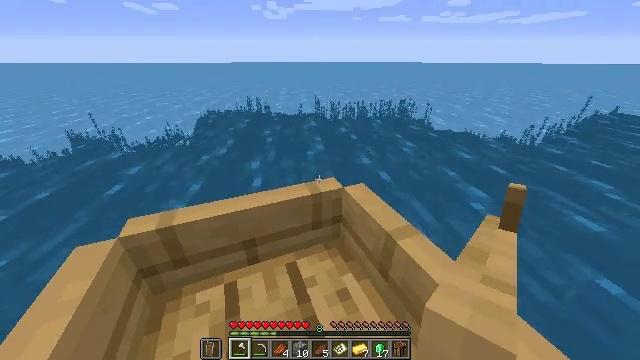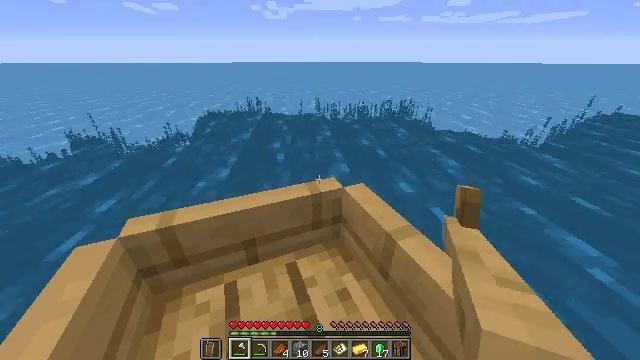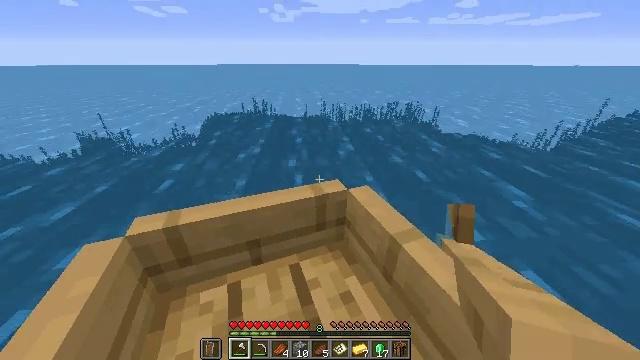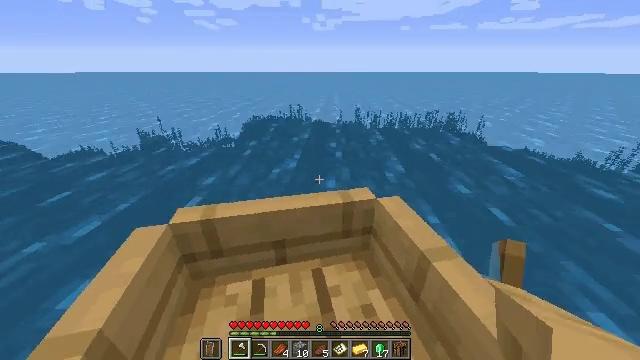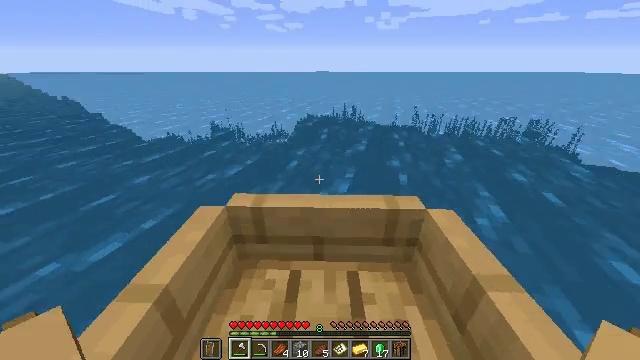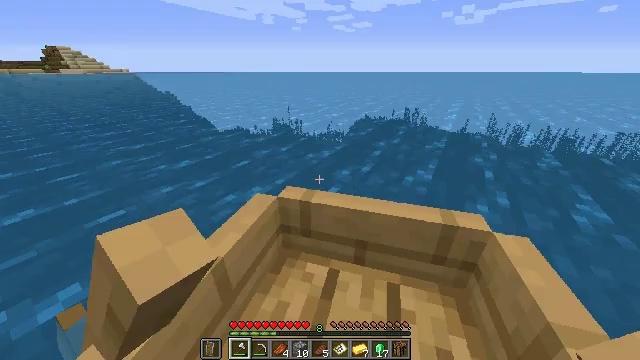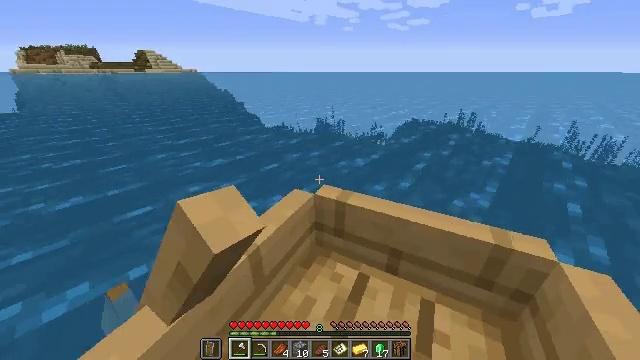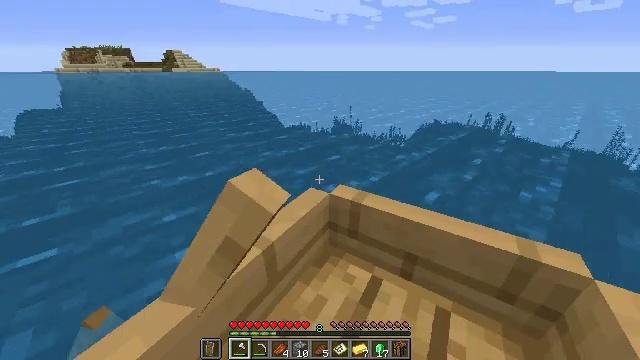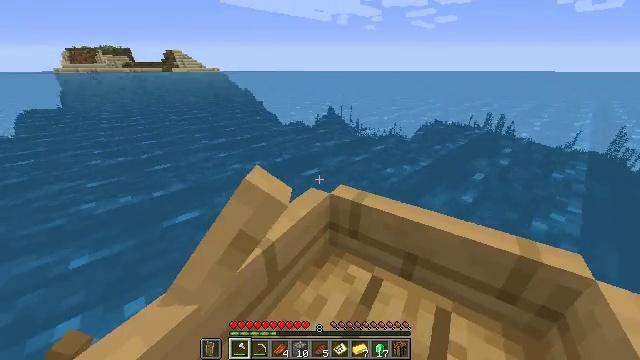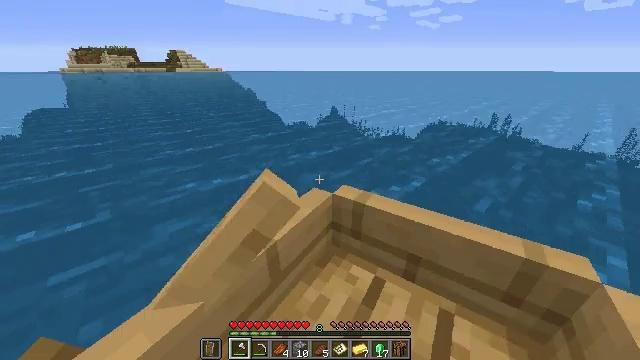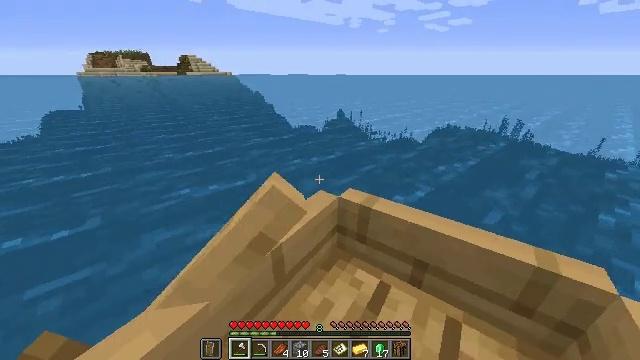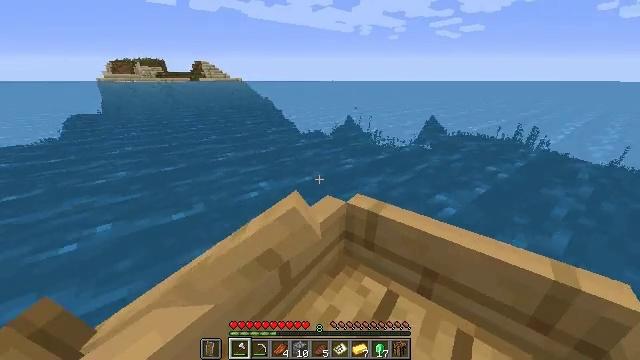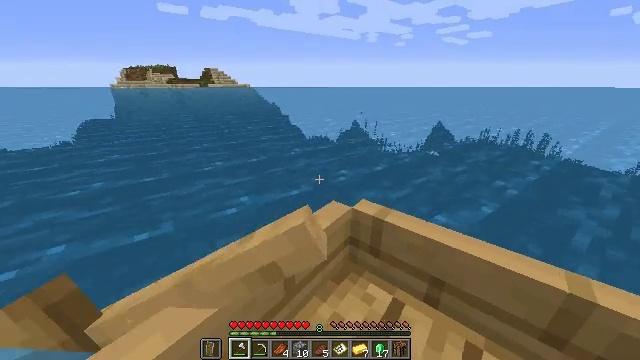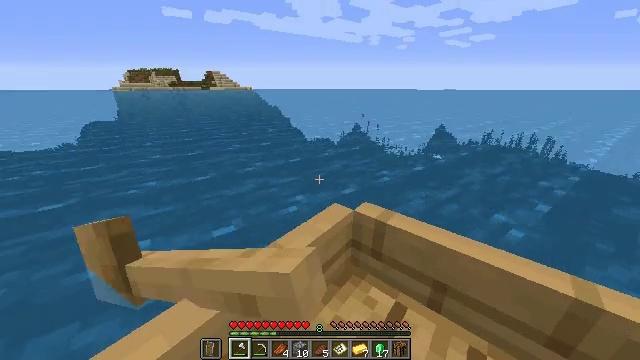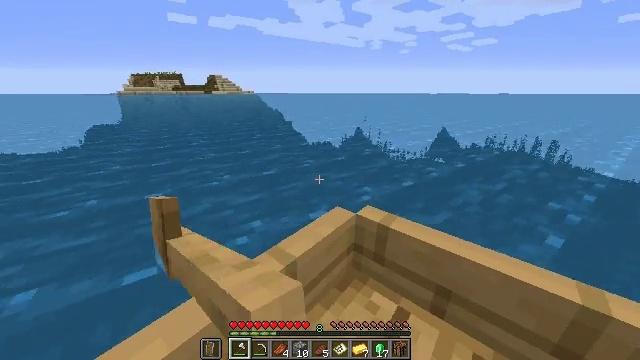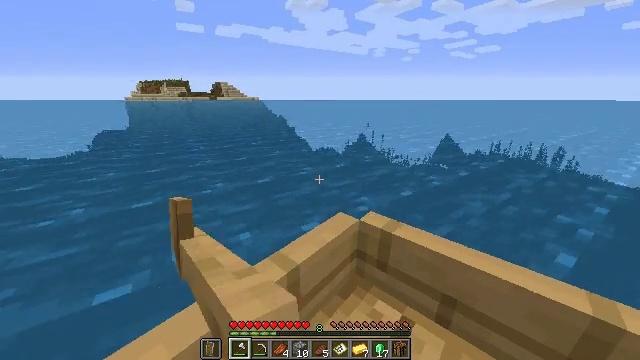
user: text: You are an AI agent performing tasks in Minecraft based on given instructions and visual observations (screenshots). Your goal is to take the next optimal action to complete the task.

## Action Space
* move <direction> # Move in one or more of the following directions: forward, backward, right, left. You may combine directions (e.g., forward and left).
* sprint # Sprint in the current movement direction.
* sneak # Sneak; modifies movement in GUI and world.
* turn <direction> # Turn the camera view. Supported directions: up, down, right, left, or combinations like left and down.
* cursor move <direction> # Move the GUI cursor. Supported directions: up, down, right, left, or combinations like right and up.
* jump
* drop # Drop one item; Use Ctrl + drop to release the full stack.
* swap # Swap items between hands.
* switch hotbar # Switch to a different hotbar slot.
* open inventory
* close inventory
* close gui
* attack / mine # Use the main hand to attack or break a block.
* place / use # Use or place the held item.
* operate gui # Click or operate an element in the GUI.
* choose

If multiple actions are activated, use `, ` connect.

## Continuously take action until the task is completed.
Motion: motion action
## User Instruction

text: Drop a filled map.
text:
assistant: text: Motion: move forward, sprint
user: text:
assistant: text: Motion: move forward, sprint, turn left
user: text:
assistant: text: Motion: move forward, sprint, turn left and up
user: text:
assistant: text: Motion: move forward, sprint, turn left
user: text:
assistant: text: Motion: move forward, sprint, turn left
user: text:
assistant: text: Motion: move forward, sprint, turn left
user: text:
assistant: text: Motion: move forward, sprint, turn left
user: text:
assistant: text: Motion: move forward, sprint
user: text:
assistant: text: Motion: move forward, sprint
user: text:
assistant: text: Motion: move forward, sprint, turn left
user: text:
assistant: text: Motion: move forward, sprint, turn left and up, jump
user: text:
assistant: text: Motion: move forward, sprint, turn left and up, jump
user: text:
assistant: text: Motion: move forward, sprint
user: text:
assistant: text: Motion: move forward, sprint
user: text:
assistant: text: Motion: move forward, sprint, turn up
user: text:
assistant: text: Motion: move forward, sprint
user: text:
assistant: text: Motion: move forward, sprint
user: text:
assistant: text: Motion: move forward, sprint
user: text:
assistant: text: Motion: move forward, sprint
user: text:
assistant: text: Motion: move forward, sprint
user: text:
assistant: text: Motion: move forward, sprint
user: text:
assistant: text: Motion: move forward, sprint
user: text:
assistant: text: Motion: move forward, sprint
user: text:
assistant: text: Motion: move forward, sprint
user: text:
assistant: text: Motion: move forward, sprint, jump
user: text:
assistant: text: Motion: move forward, sprint, turn down, jump
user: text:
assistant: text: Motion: move forward, sprint, turn right, jump
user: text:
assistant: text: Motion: move forward, sprint, turn right, jump
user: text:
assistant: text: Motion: move forward, turn right, jump
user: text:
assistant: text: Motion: move forward, jump